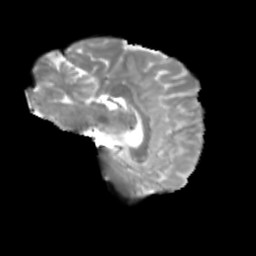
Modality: T2w
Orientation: sagittal
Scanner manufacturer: siemens
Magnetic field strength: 3 T
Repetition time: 4 s
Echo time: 0.0594 s